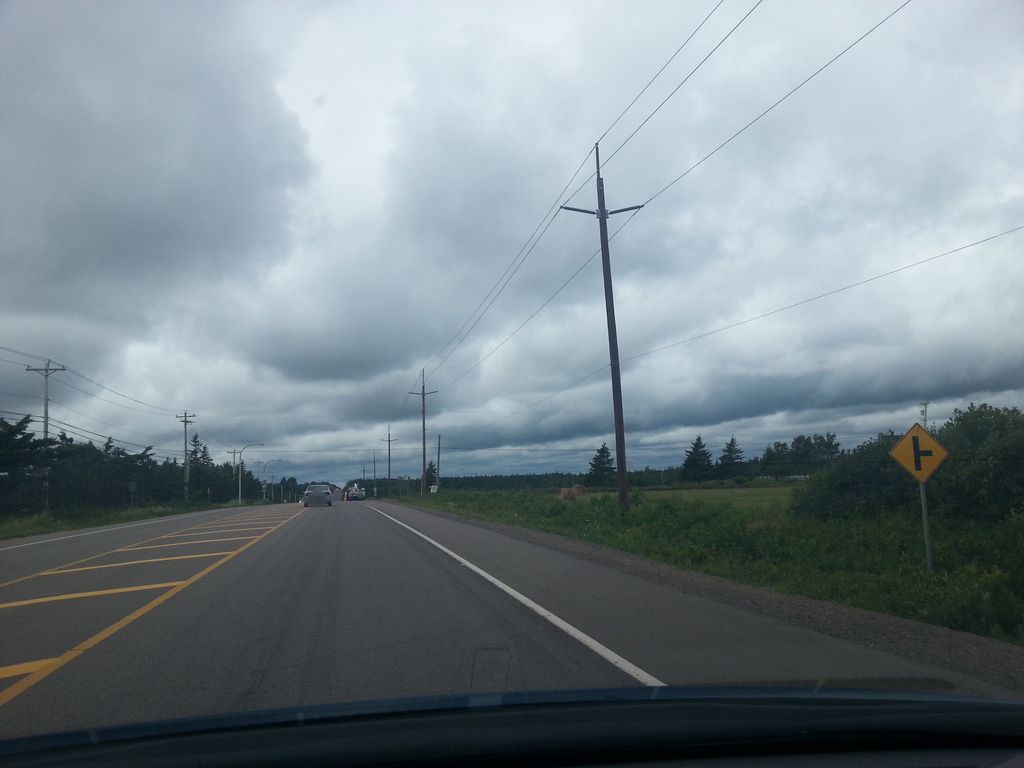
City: charlottetown